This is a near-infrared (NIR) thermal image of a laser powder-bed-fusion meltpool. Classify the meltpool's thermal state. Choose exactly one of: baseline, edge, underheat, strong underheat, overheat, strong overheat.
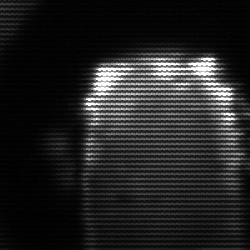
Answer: baseline